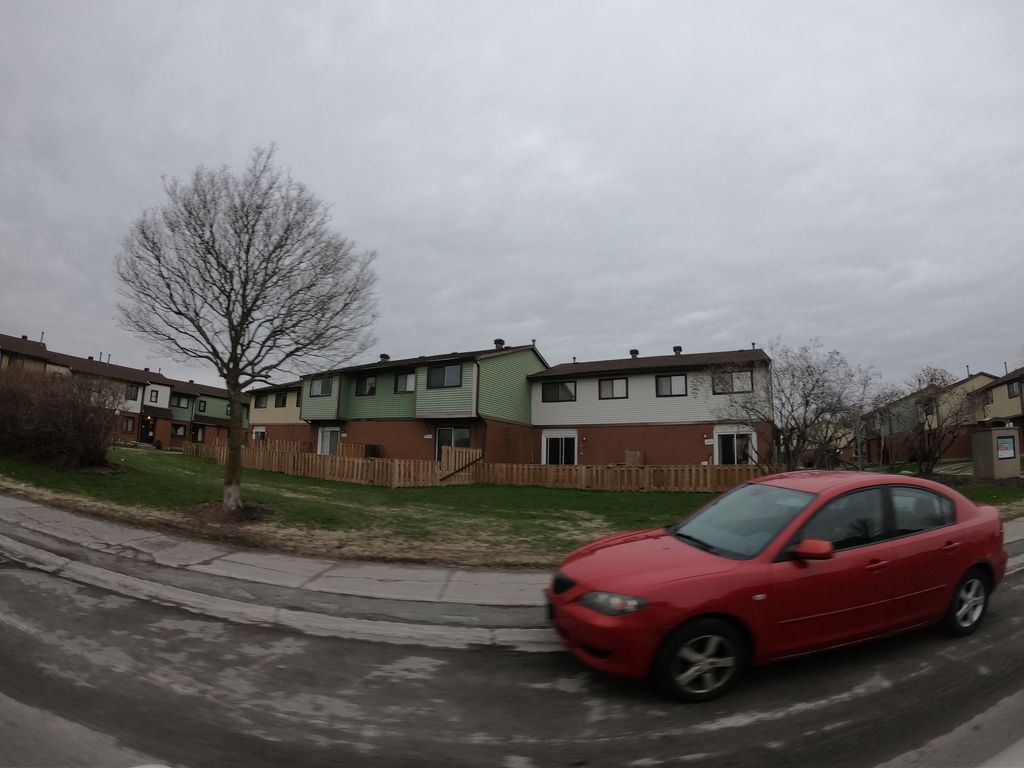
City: ottawa-gatineau